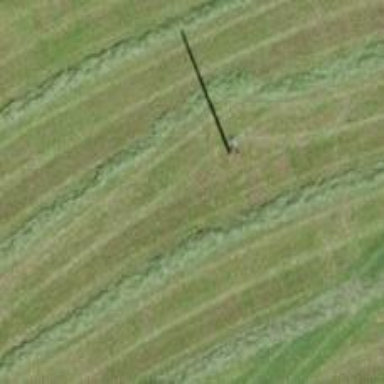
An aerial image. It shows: Power pole.